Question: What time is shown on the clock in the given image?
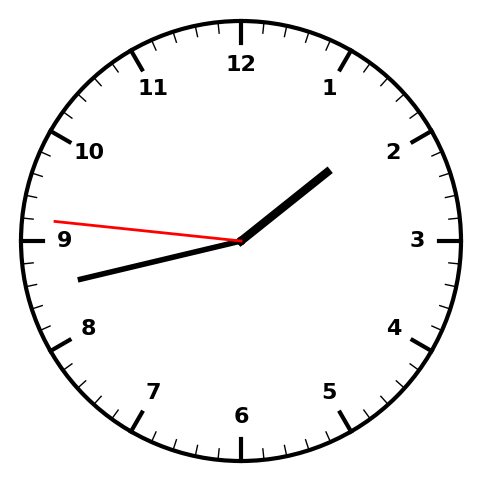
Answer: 01:42:46